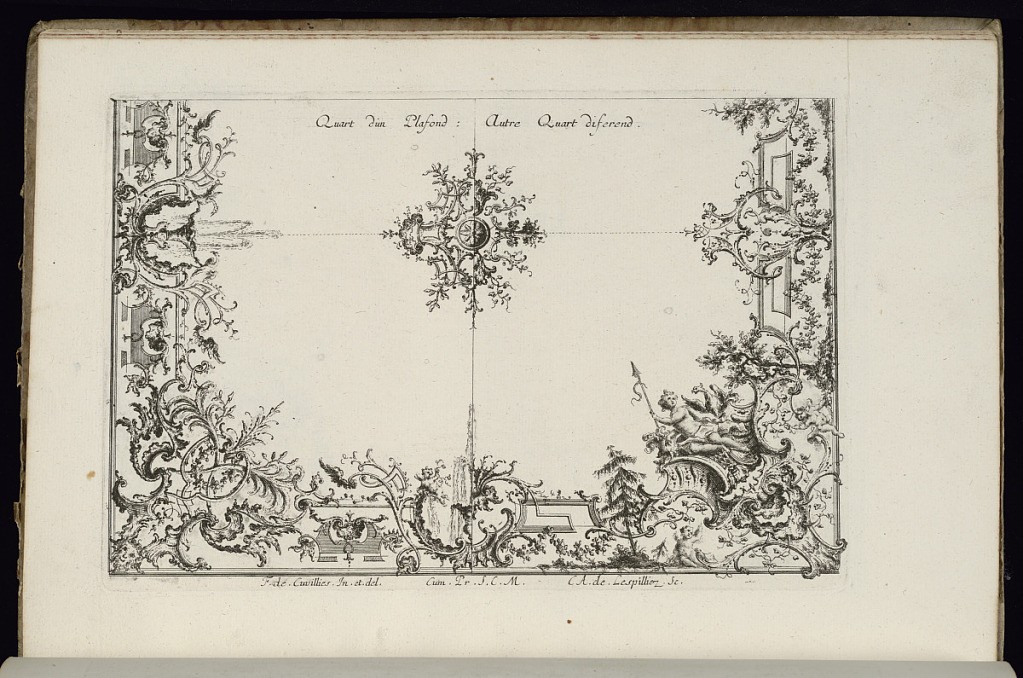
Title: Two Quarters of a Ceiling
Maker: François de Cuvilliés the Elder, Belgian, 1695 - 1768
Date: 1740–68
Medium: Etching and engraving on paper
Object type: Bound print
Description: Two quarters of a rocaille ceiling with alternate suggestions; a central rosette divides the two schemes.